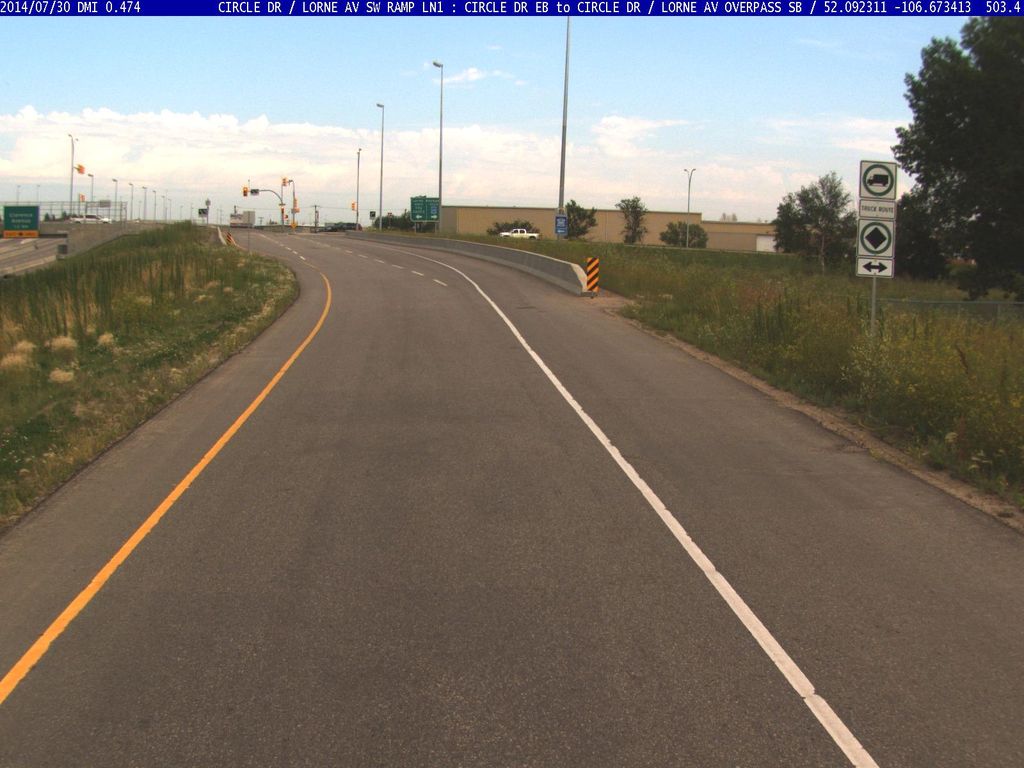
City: saskatoon